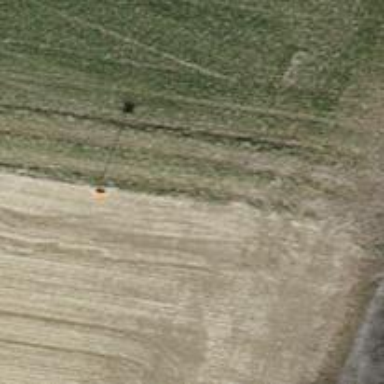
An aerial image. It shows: Pipeline marker.